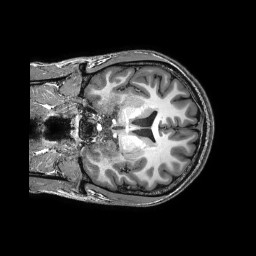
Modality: T1w
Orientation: coronal
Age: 18
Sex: male